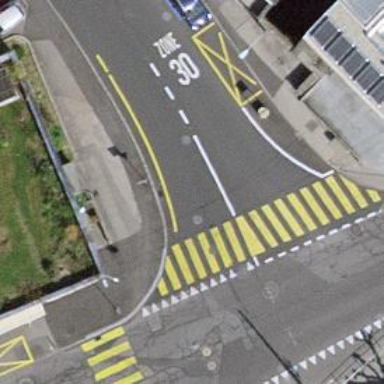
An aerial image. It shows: Zebra crossing on the road.